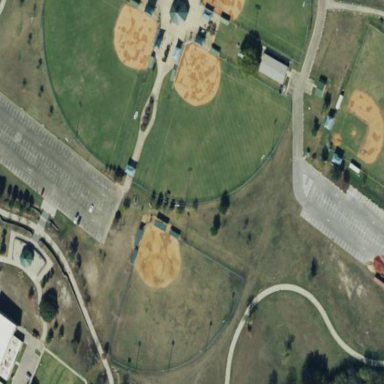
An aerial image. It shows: Baseball pitch for leisure land.